Field crop: maize
Growth stage: 1
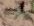
Species: atriplex